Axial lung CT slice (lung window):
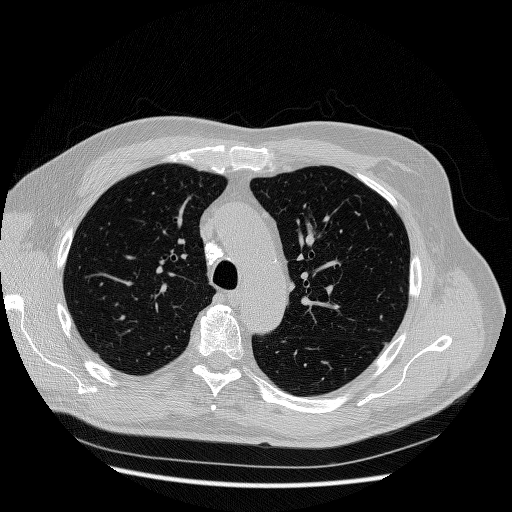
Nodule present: no